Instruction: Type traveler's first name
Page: traveler
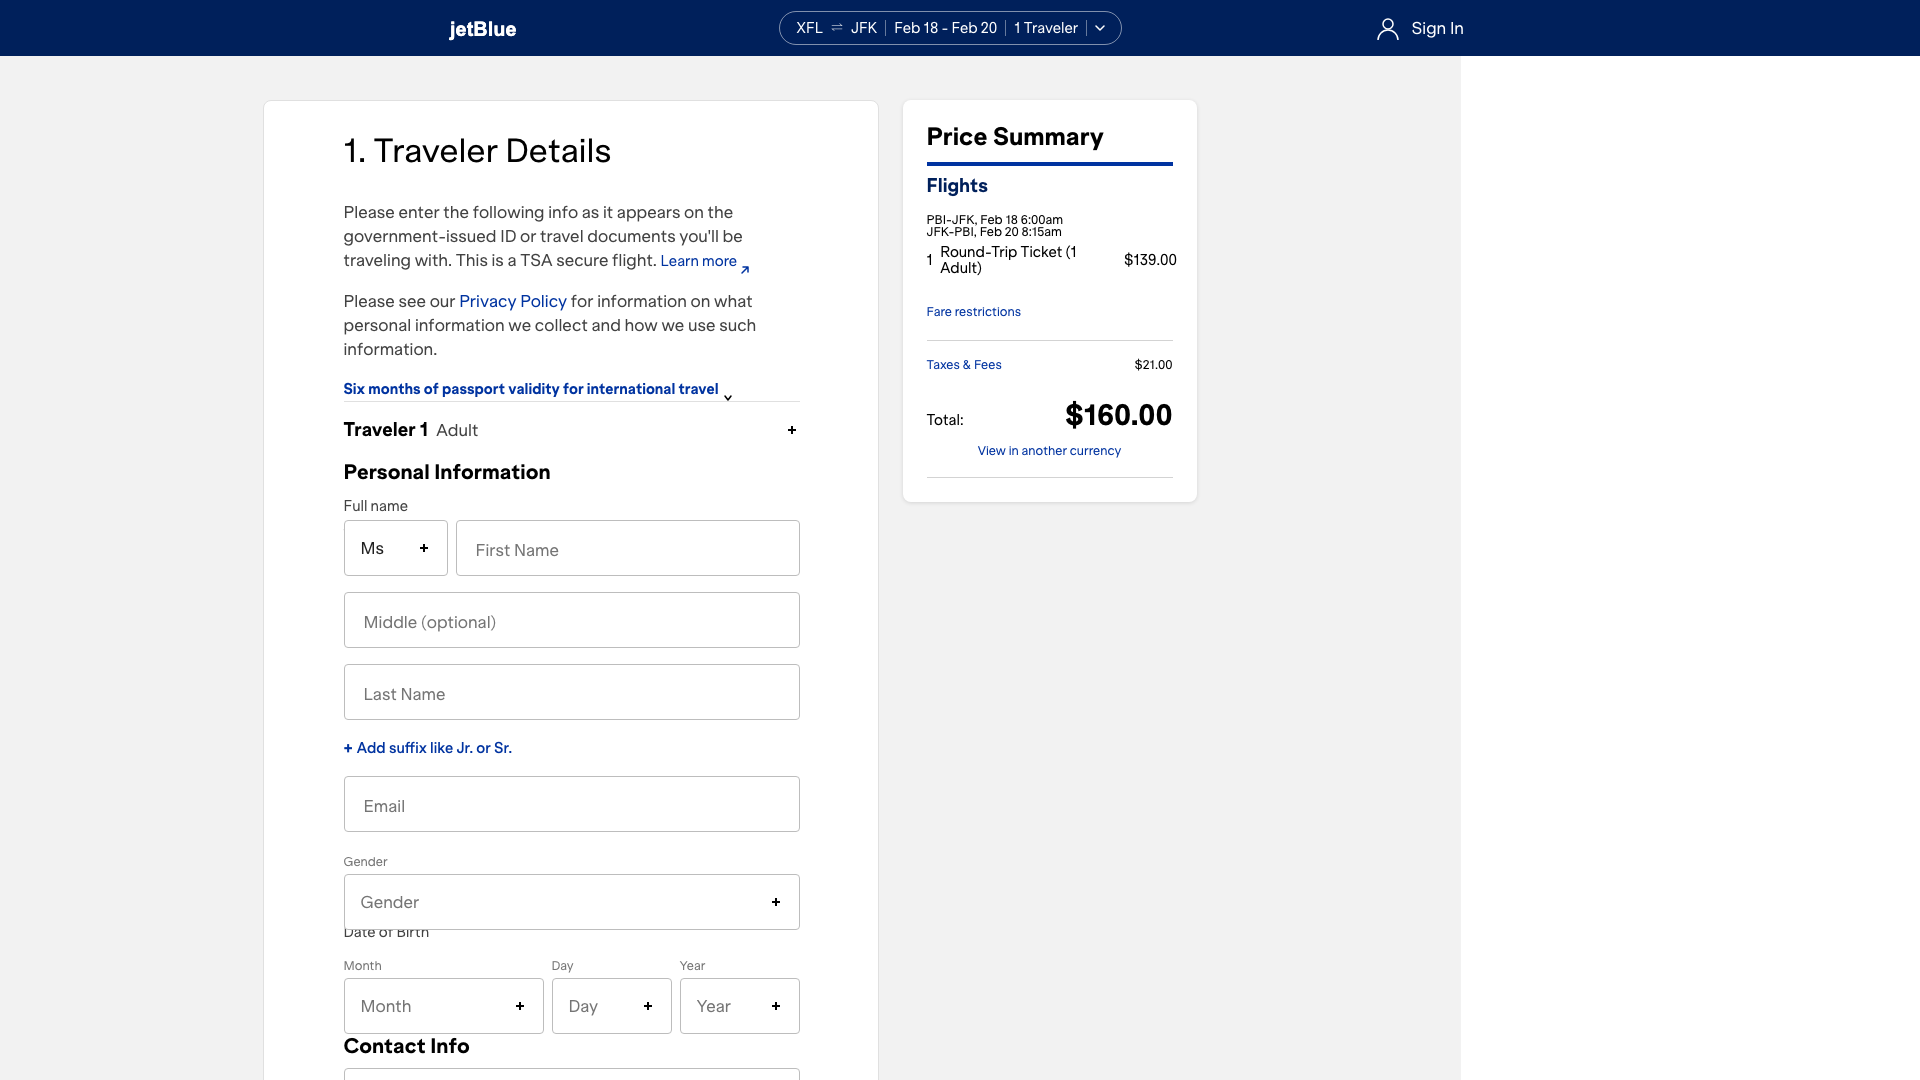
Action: type